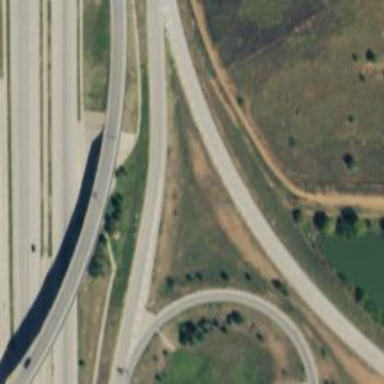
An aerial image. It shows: Secondary road with frontage road.